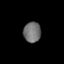
Tissue: lung
Cell type: Epithelial cells
Senescence score: 0.1832
Nuclear area (px): 345
Mean DAPI intensity: 113.701